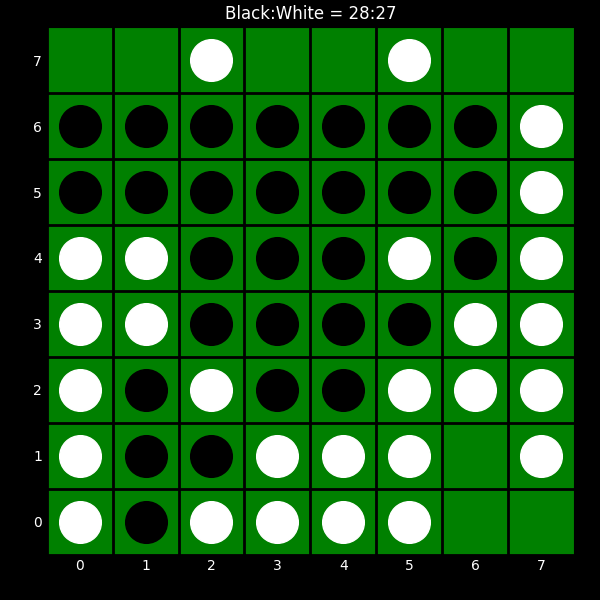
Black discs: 28
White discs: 27